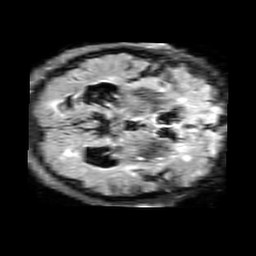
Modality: FLAIR
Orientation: axial
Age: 72
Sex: male
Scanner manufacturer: philips
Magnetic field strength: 3 T
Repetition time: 11 s
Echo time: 0.12 s